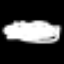
Label: squiggle